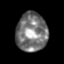
Tissue: skin
Cell type: Epithelial cells
Senescence score: 0.2772
Nuclear area (px): 1180
Mean DAPI intensity: 119.981